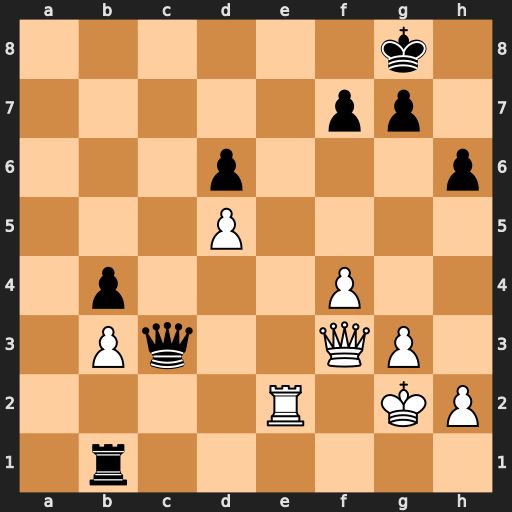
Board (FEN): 6k1/5pp1/3p3p/3P4/1p3P2/1Pq2QP1/4R1KP/1r6
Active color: w
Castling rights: -
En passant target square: -
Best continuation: Re8+ Kh7 Qe4+ g6 Qxb1